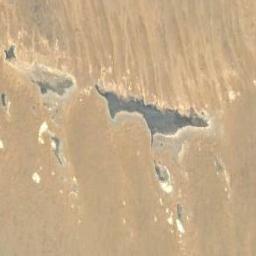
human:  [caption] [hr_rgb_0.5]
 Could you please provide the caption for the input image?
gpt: The desert has yellow sand and some hills .

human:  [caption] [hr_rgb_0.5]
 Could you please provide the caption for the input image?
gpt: There are white desert with lines of bare land .

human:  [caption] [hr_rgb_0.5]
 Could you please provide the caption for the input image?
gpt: The light yellow desert covers the brown bare land .

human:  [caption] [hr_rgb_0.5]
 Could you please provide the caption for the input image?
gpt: Nothing else can be seen in this desert .

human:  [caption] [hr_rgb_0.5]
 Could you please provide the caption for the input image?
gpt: A yellow desert covered with sand and some bare land .